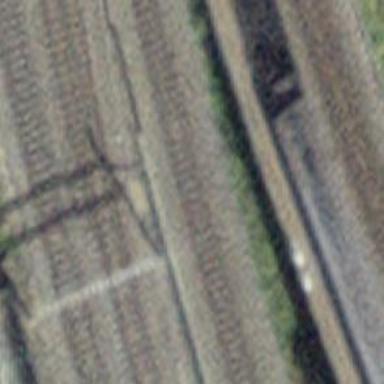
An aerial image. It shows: Rail spur with electrified contact lines for the railway.